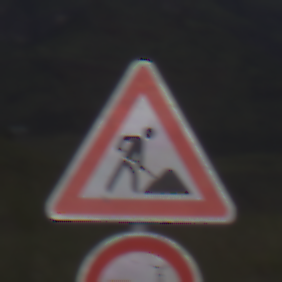
Verkehrszeichen: Arbeitsstelle
Zusatzzeichen unten: VerbotUeberholenEinspurigeFahrzeuge
Umgebung: Outdoor, Nature
Tageszeit: SunriseSunset
Wetter: PartlyCloudy
Licht: Natural
Jahreszeit: NotSpecified
Kontrast: LowContrast